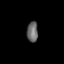
Tissue: lung
Cell type: Epithelial cells
Senescence score: 0.5676
Nuclear area (px): 225
Mean DAPI intensity: 102.307